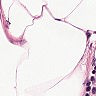
Metastatic tissue present: no